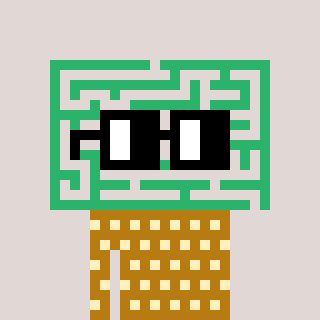
a pixel art character with square black glasses, a maze-shaped head and a gold-colored body on a warm background